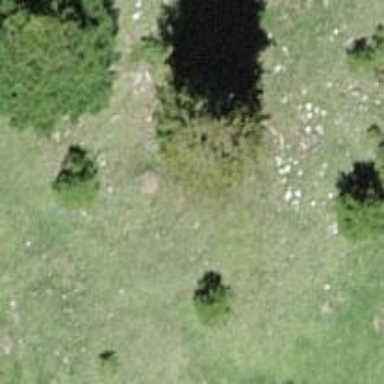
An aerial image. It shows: Needle-leaved tree in its natural environment.